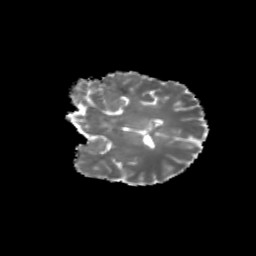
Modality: MD
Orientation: coronal
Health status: ill
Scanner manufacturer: siemens
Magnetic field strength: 3 T
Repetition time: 13.7 s
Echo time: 0.098 s